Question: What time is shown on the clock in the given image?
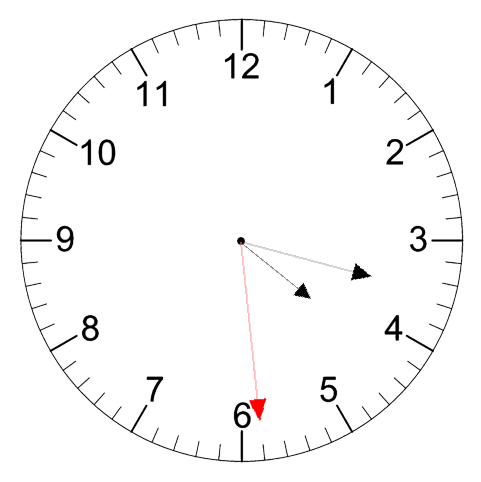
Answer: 04:17:29